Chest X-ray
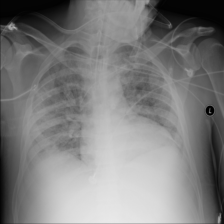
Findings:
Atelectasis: negative
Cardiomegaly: negative
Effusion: negative
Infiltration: positive
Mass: negative
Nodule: negative
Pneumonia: negative
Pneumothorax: negative
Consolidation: negative
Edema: negative
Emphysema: negative
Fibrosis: negative
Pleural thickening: negative
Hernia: negative